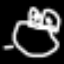
Label: frog